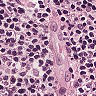
Metastatic tissue present: no